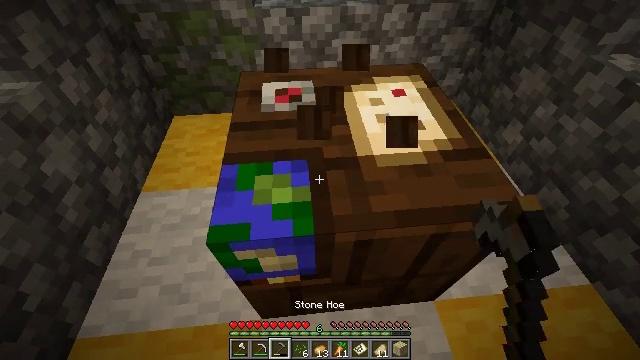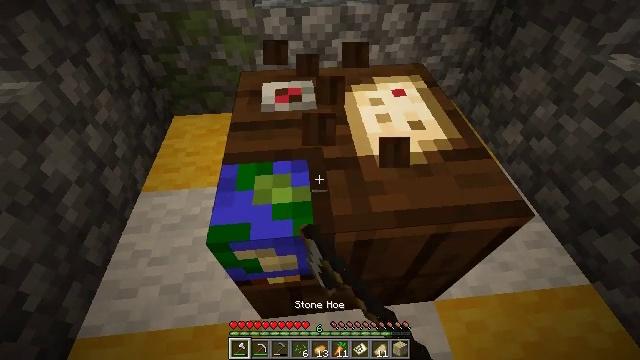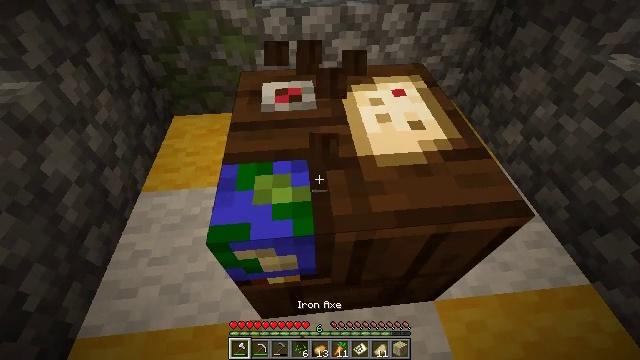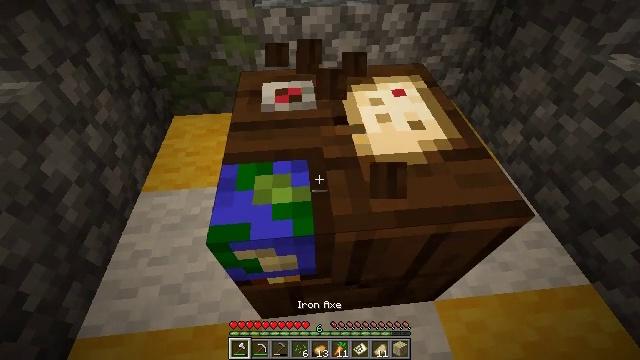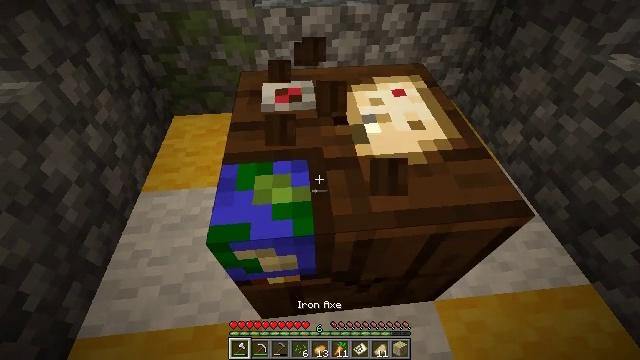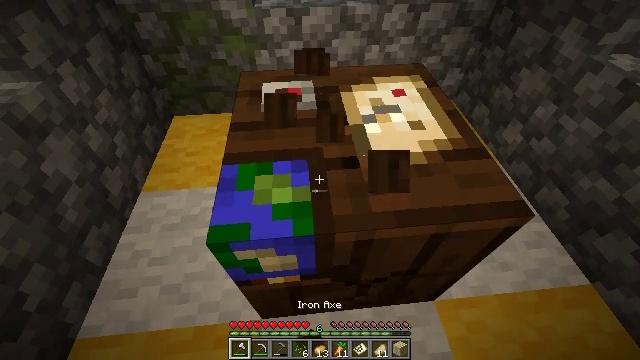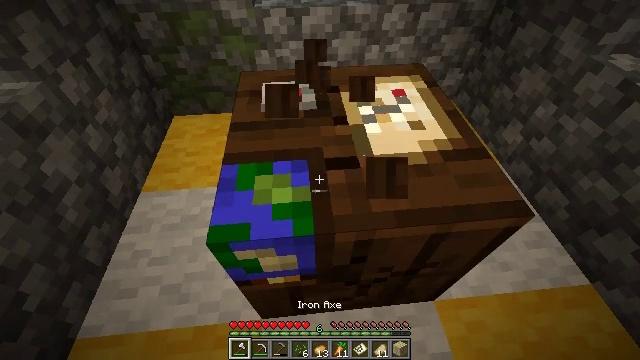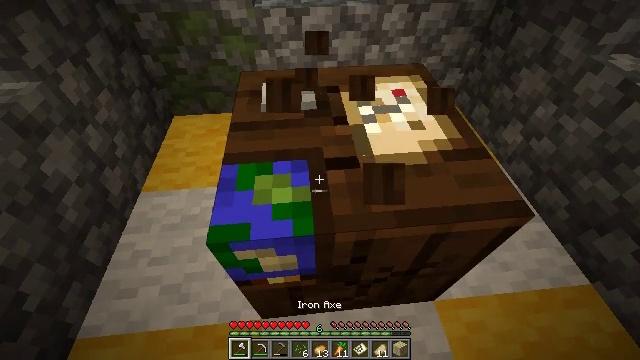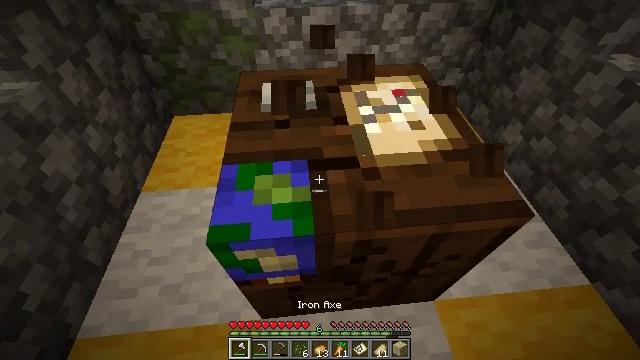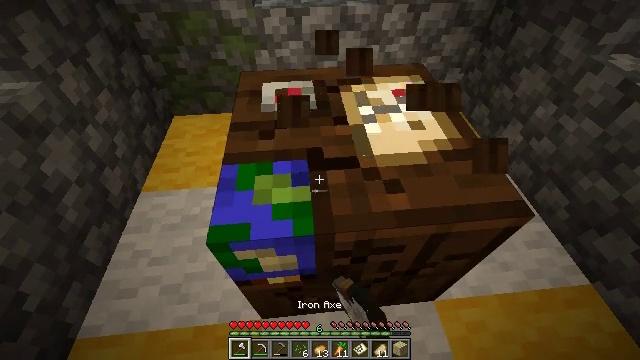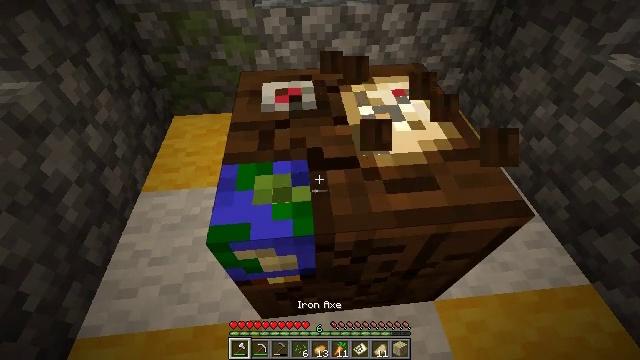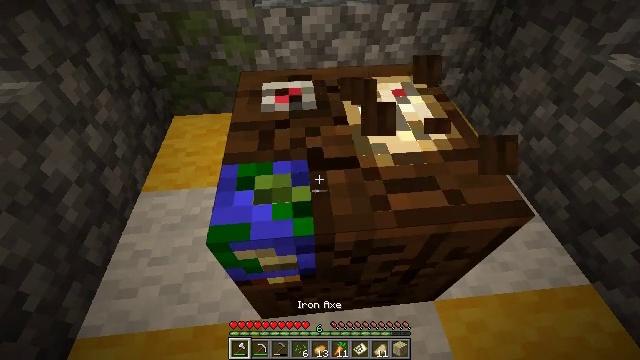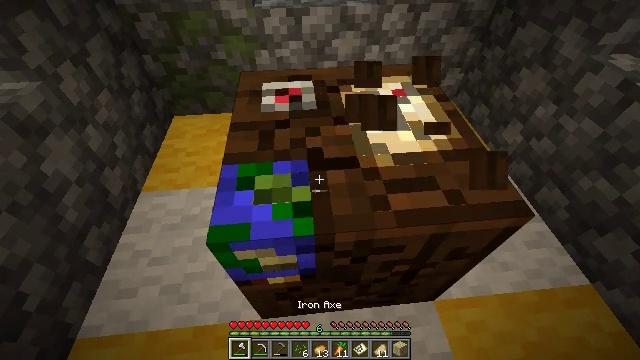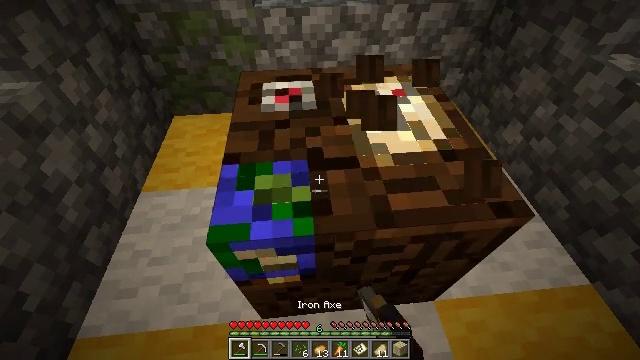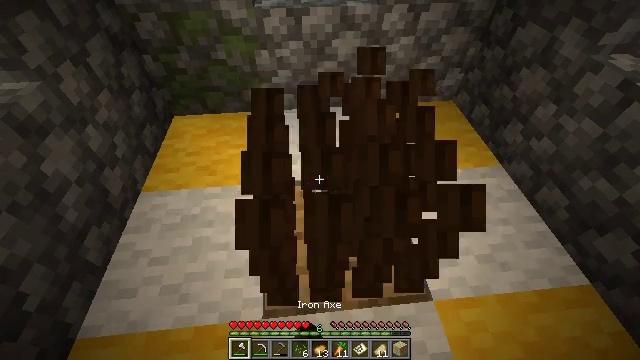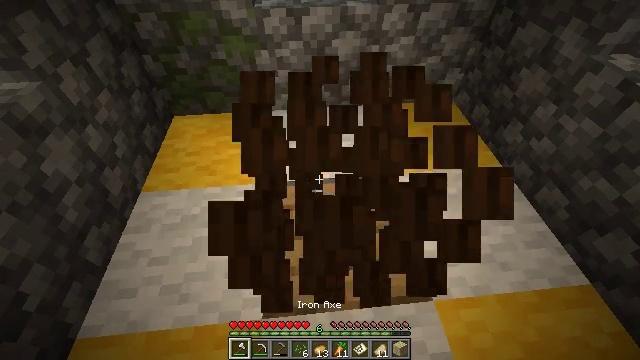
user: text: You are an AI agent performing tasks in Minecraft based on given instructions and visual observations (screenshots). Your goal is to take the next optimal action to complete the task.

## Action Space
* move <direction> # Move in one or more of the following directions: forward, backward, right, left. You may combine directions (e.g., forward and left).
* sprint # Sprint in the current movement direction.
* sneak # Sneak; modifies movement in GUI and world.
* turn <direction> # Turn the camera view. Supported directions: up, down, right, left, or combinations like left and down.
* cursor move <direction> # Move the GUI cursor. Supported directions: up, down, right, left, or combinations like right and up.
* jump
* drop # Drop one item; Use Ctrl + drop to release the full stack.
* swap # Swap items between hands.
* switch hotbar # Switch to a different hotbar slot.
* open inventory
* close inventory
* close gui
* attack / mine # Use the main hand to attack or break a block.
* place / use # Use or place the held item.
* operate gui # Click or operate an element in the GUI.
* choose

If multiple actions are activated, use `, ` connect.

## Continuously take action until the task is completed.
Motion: motion action
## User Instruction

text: Gather the cartography table from its current location.
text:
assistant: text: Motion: attack / mine, switch to hotbar 1
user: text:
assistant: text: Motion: attack / mine, switch to hotbar 1
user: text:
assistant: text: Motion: attack / mine, switch to hotbar 1
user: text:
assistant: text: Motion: attack / mine
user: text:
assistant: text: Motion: attack / mine
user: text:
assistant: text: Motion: attack / mine
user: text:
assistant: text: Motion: attack / mine
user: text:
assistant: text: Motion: attack / mine
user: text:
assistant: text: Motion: attack / mine
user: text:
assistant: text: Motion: attack / mine
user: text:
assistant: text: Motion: attack / mine
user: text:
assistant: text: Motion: attack / mine
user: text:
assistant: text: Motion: attack / mine
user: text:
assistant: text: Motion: attack / mine
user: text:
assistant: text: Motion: attack / mine
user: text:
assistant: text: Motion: attack / mine
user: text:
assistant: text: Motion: attack / mine
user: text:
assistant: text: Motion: attack / mine
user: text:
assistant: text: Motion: attack / mine